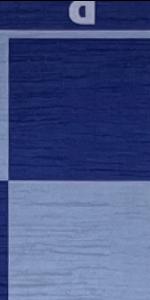
Label: Empty